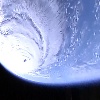
Label: cloud